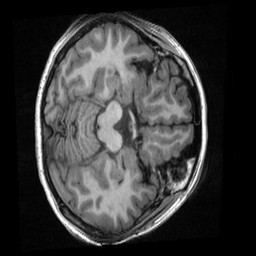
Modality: T1w
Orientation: axial
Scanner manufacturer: ge
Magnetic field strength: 3 T
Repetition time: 0.007688 s
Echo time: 0.002936 s